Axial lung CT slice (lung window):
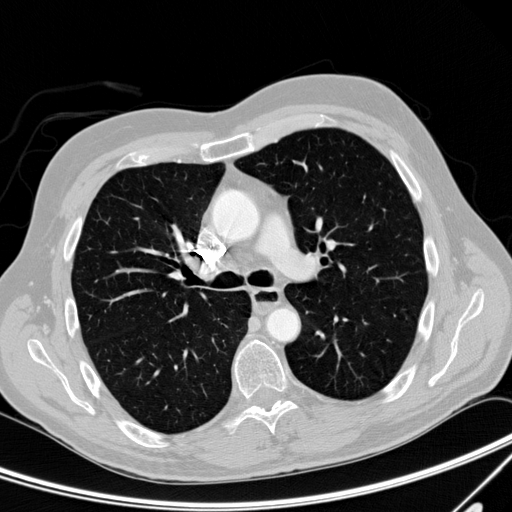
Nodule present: no